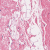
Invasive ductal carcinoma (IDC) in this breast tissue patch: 0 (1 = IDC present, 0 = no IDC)